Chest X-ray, AP view. Patient: 66 years old, sex M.
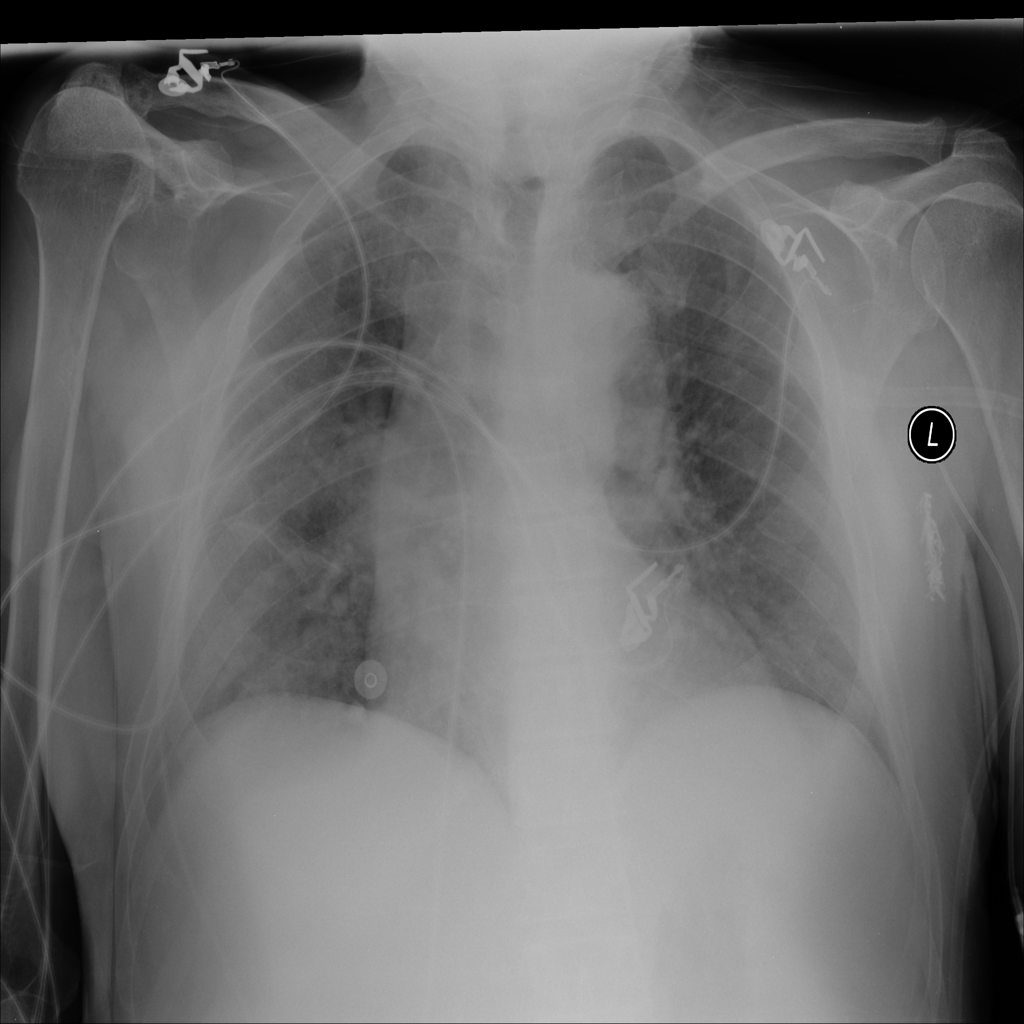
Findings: Consolidation